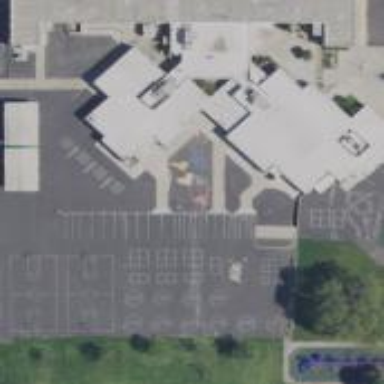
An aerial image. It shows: School building.